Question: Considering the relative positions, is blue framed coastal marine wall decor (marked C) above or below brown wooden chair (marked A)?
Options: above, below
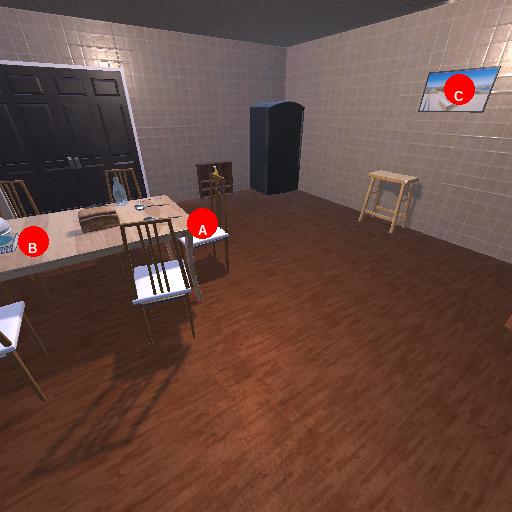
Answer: above